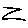
Label: zigzag